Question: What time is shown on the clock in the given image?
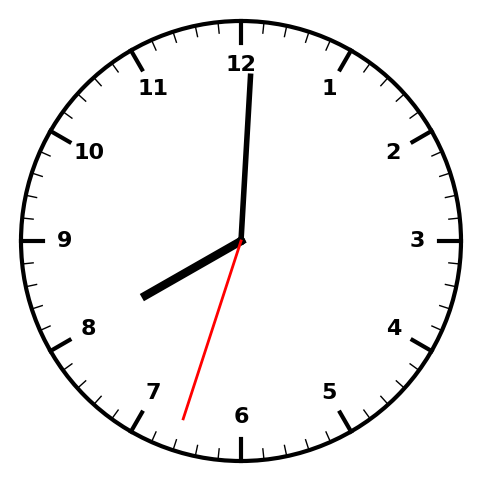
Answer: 08:00:33